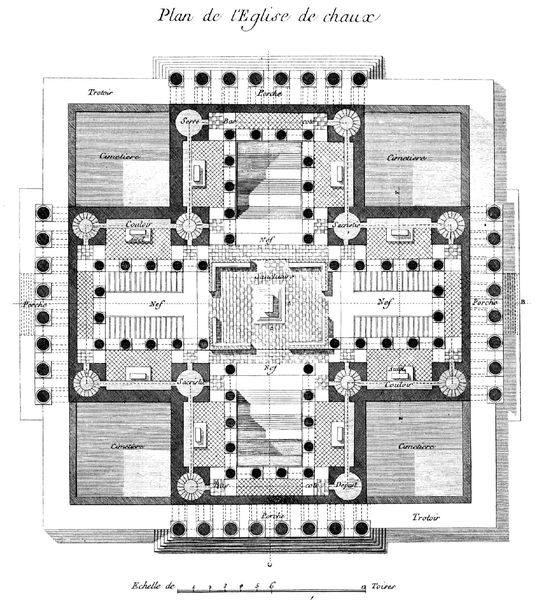
Titel: “L´Architecture considérée sous le rapport de l´art, des moers et de la législation”
Künstler: Claude Nicolas Ledoux
Schlagwörter: weiß, fenster, grau, mitte, pfeiler, schwarz, säulen, zeichnung, gebäude, haus, park, architektur, kirche, rund, garten, französisch, treppen, stufen, umriss, symetrie, innenhof, kloster, kreuz, schwarzweiss, stich, titel, altar, bänke, schattenwurf, plan, geometrie, quadrat, viereck, bau, höfe, grundriss, kreuzgang, maßstab, bauplan, treppenaufgang, rundgang, technisch, säulengänge, eglise, symetrei, plan de l´eglise de chaux